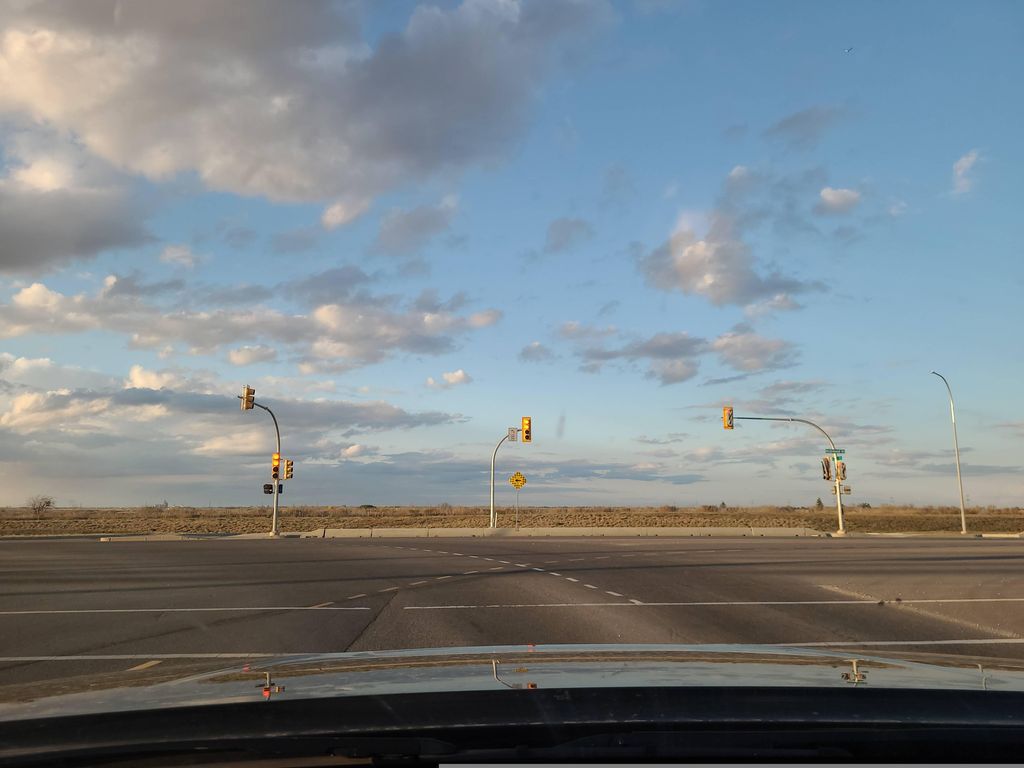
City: saskatoon